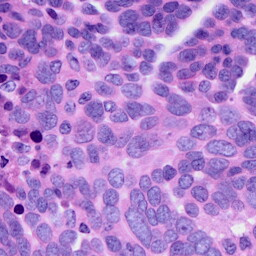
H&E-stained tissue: Ovarian